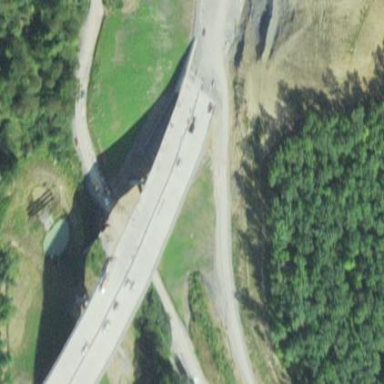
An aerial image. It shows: Man-made bridge.